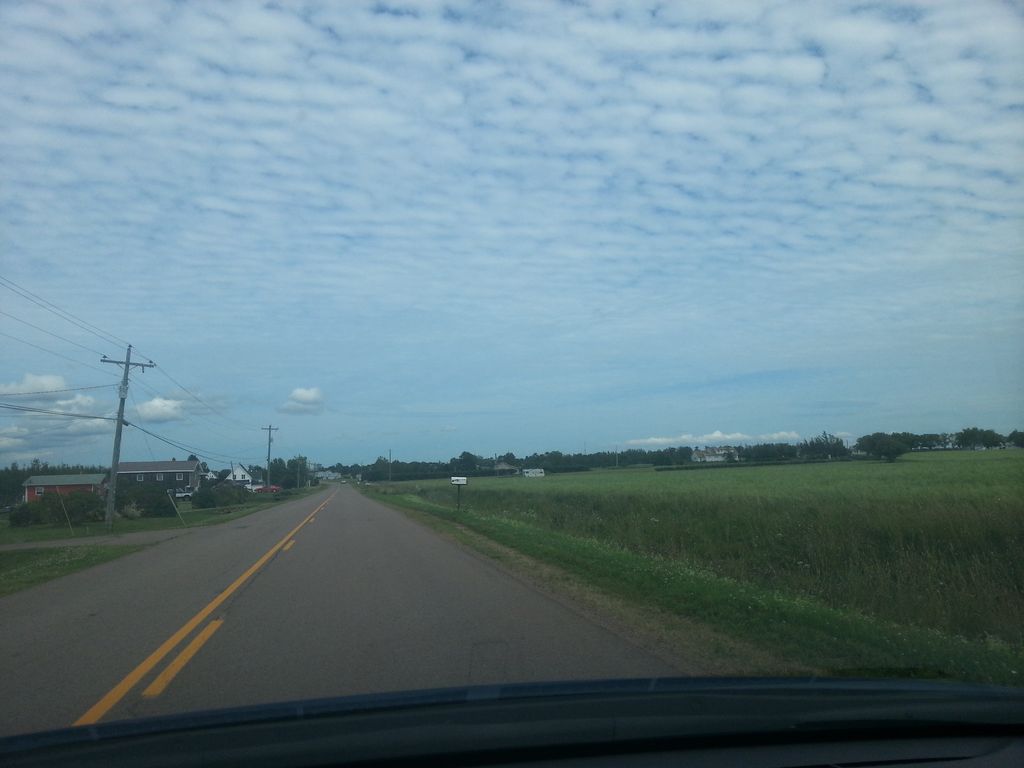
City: charlottetown